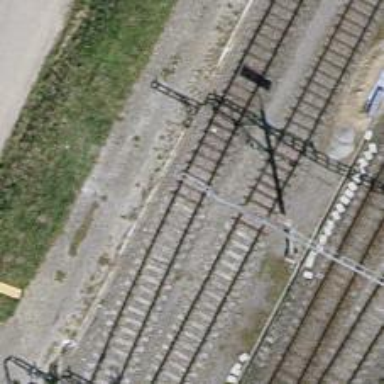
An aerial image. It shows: Single-track railway siding with electrified contact lines.